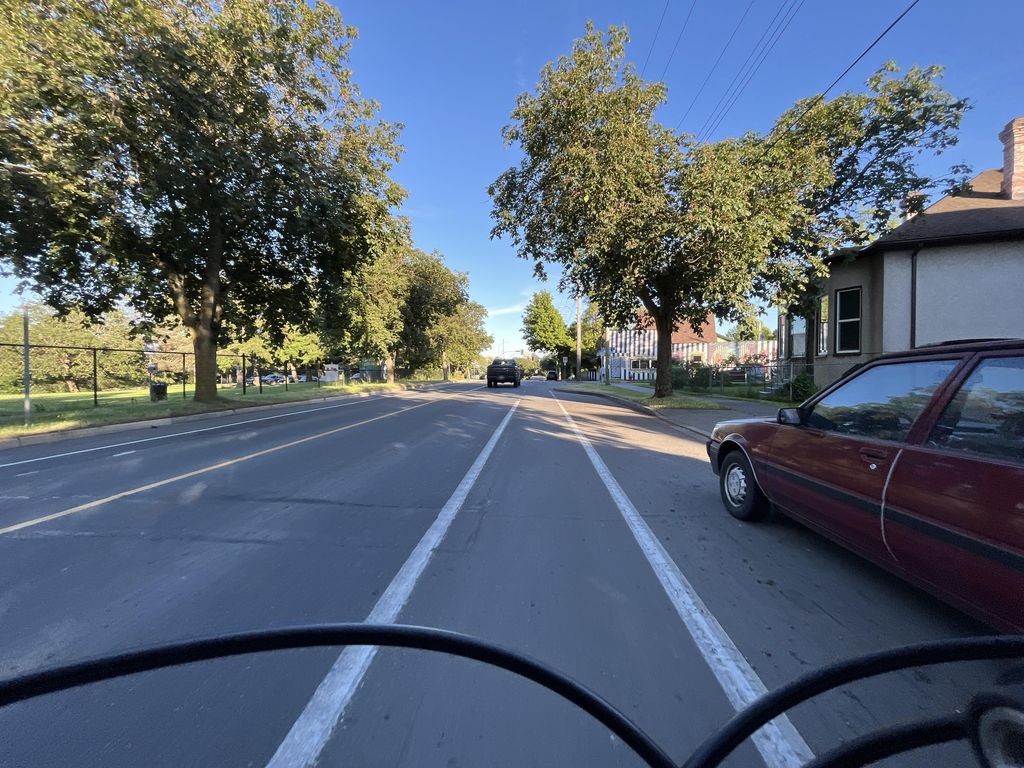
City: victoria